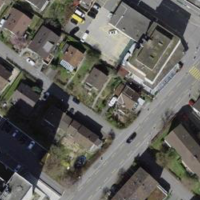
EUNIS habitat code: 54
Species observed at this site:
Erigeron karvinskianus
Grus grus